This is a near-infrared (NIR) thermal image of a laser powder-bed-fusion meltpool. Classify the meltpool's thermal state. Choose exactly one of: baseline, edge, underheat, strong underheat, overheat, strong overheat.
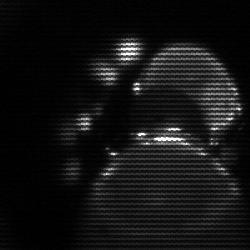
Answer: edge